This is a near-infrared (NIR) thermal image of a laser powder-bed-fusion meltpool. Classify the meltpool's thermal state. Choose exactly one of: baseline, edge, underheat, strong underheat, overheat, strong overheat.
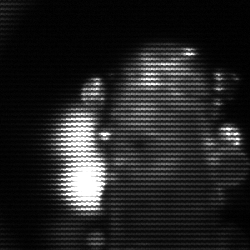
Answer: strong underheat